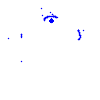
Particle: electron